Question: take this workflow as an example:

NSFetchedResultsController is binded to Main MOC, but Main MOC doesn't do the real save thing, it will propagate to Background Writer MOC, when the latter save to PSC, how can NSFetchedResultsController be notified?
i make a demo to test this, it works, but can't figure out why it works?
<URL>
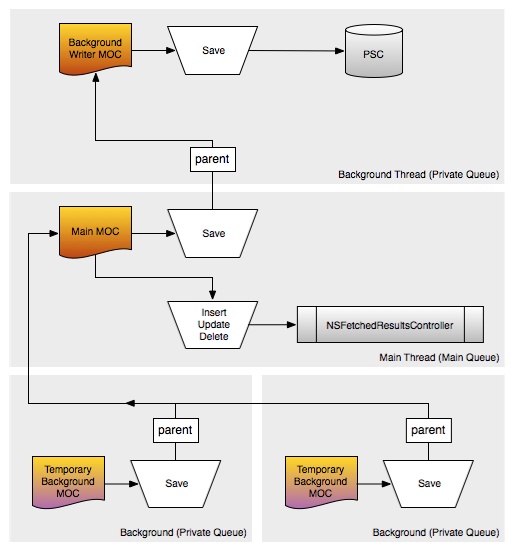
Answer: Main MOC does not get notified when the data is saved to the persistence store.
However, the only way the data should end up in the background writer MOC is through the temporary background MOC, which goes through the UI MOC. So 'NSFetchedResultsController' gets notified whenever temporary background MOC propagates it data upwards to the UI MOC, and then a separate thread saves it to PSC.
Data is not actually in the sqlite database when 'NSFetchedResultsController' gets notified but it does not have to be.
It is also evident from your save method:
'''
- (void)save
{
[self.mainContext performBlock:^{
NSError *mainContextError;
if(![self.mainContext save:&mainContextError]) {
NSLog(@"main context error:%@", mainContextError);
}
[self.masterContext performBlock:^{
NSLog(@"saving in masterContext");
NSError *masterContextError;
if (![self.masterContext save:&masterContextError]) {
NSLog(@"master context error:%@", masterContextError);
}
}];
}];
}
'''
after '[self.mainContext save]' is called, 'NSFetchedResultsController' will get notified.